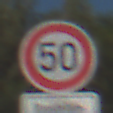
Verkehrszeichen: Geschwindigkeit50
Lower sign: HinweiseAufGefahrenDurchVerbaleAngabe2
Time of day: Midday
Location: Outdoor (Nature)
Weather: Clear
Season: Summer
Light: Natural